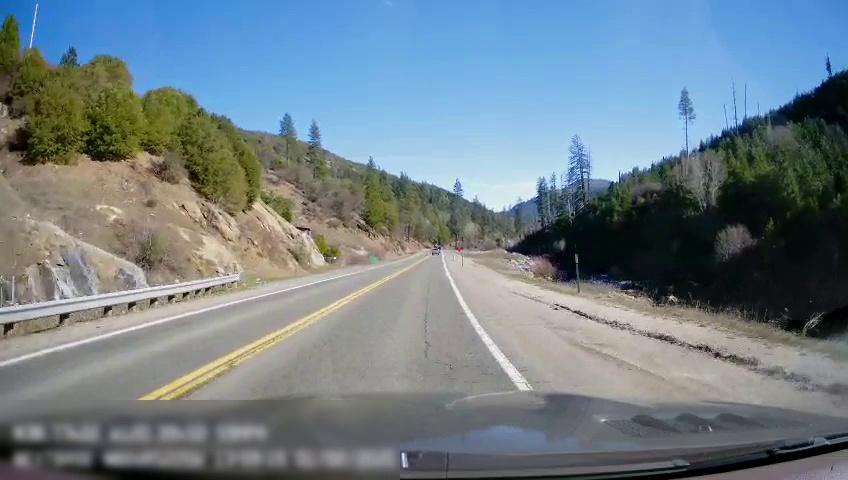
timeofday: Day
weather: Sunny
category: Drivable Space
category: Drivable Space
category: Lanes | Opposite Lane
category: Lanes | Current Lane
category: Lanes | Opposite Lane
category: Lanes | Current Lane